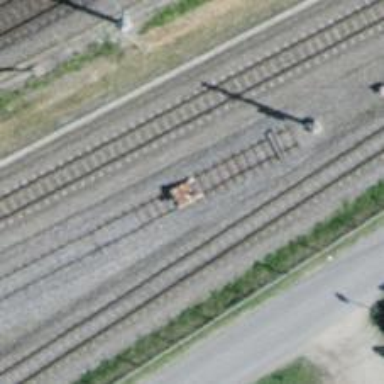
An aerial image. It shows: Railway buffer stop.